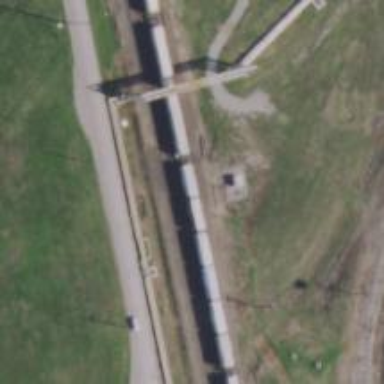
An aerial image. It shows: Railway siding with rails.